Question: I'm trying to make a large white box in an SWT window to display information. I want this to look different from a label but I also want it to be non-editable.
So far I've only been able to create a noon-editable text box with a grey back (top). I'm aiming for the look I get with a 'List' (under the 'Text').

(The problem with 'List' is that it can only display text on one line per list item. I need to display perhaps a paragraph of text).
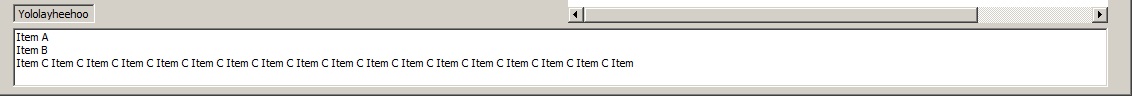
Answer: If you really use a white background, you can use a normal 'Text' and just prevent editing it.
, as already mentioned by @Eugene, you should stick to UI conventions, because doing otherwise might confuse users...
Here is some code that creates a read-only 'Text' with "normal" background:
'''
public static void main(String[] args)
{
Display display = new Display();
final Shell shell = new Shell(display);
shell.setText("StackOverflow");
shell.setLayout(new FillLayout());
Text text = new Text(shell, SWT.BORDER);
text.setText("Read only");
text.addListener(SWT.Verify, new Listener()
{
@Override
public void handleEvent(Event e)
{
e.doit = false;
}
});
shell.pack();
shell.setSize(600, 60);
shell.open();
while (!shell.isDisposed())
{
if (!display.readAndDispatch())
display.sleep();
}
display.dispose();
}
'''